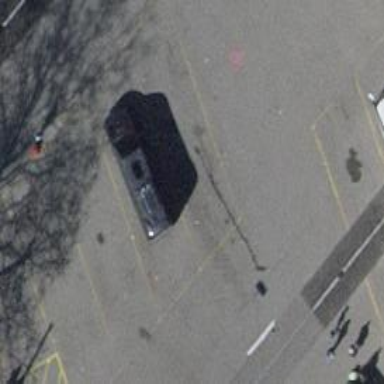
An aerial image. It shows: Parking space designated for buses.